Question: I've put the y-title for my charts on the top of the y-axis. In all graphs, it looks alright. But when I want to export the graph as an (png, jpeg) image, the y-axis title get's dislocated and partly chopped off. <URL> is an example of the graph, and this is the printed result:

Thanks for any hints how this could be solved. I guess it's a default on the Highcharts server side programming, as it seems to contact always the export.highcharts.com server when generating the images...
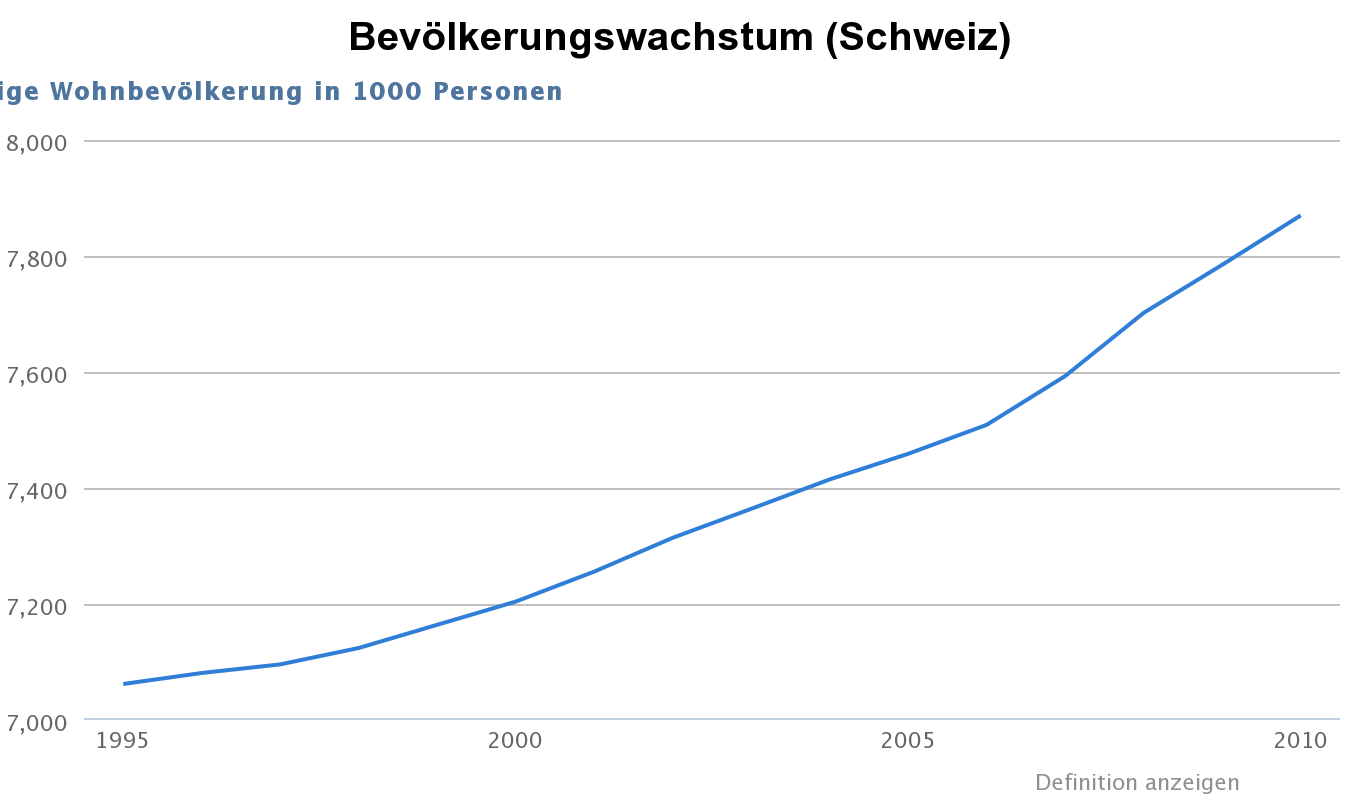
Answer: You should use subtitle, instead of rotated yAxis label.
<URL>
<URL>
'''
subtitle: {
text: '* Footnote aligned right',
align: 'left'
},
'''